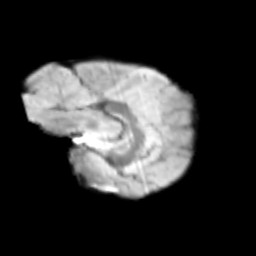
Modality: T2w
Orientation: sagittal
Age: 9
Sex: female
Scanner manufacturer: siemens
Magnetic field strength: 3 T
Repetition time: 3.8 s
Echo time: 0.07 s